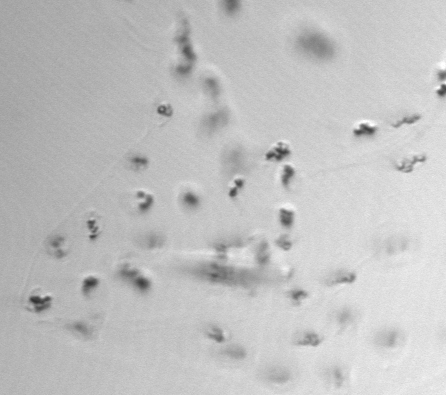
Label: Phaeocystis